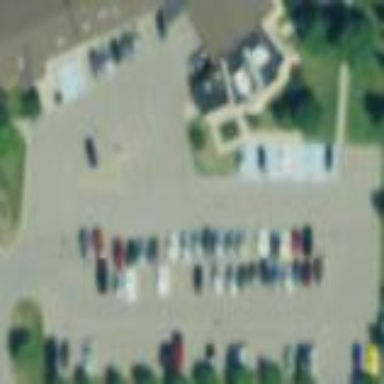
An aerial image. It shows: Parking area with asphalt surface.